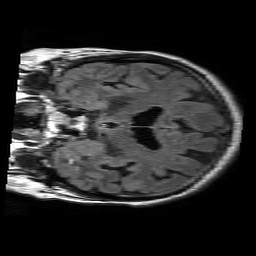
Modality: FLAIR
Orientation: coronal
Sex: male
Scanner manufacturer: philips
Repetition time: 11 s
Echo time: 0.125 s